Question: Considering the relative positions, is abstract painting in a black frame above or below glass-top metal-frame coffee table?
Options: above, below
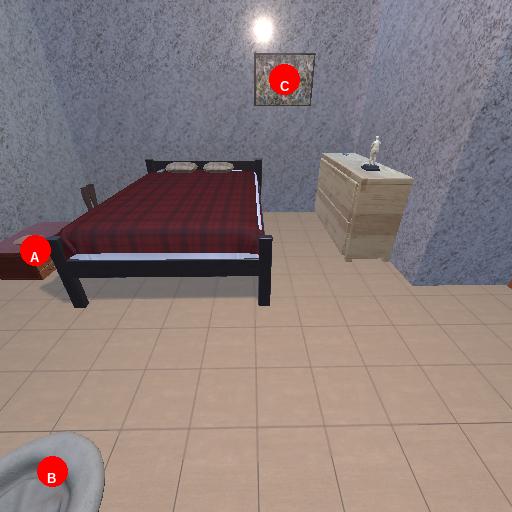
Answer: above